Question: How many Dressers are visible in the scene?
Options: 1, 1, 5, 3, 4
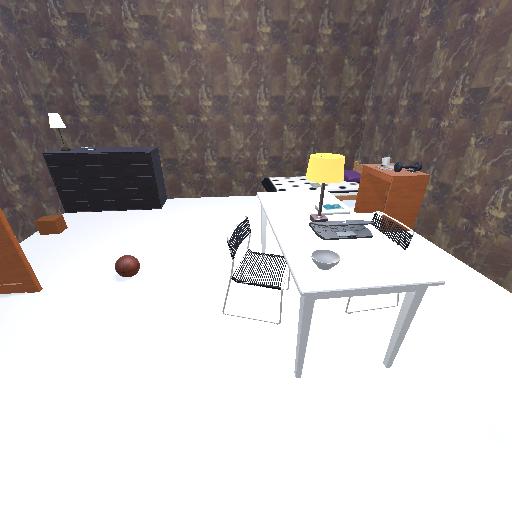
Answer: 1